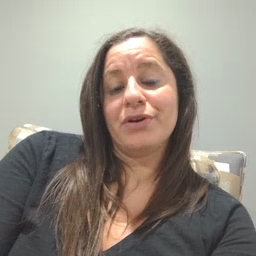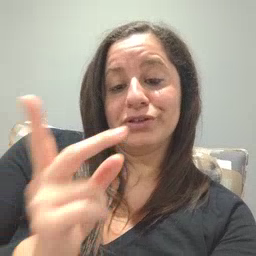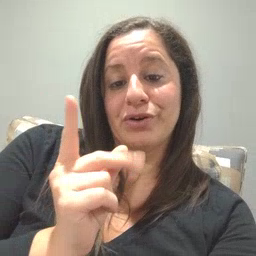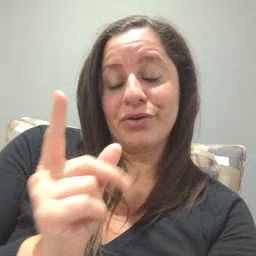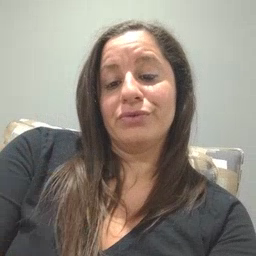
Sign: dog